Question: I am attempting to override the default style of certain columns in a tableview in JavaFX. Basically I would like to have editable values present a lightyellow background so that people know that those columns are editable.
However when I set this CSS on the field:
'''
.editableColumn.table-cell {
-fx-background-color:lightyellow;
-fx-alignment:CENTER-RIGHT;
-fx-border-width: .5px;
-fx-border-style: solid;
-fx-border-color:grey;
}
'''
It removed the rest of the formatting, so highlight bars, etc are gone.
What CSS properties do I need to set so that the highlighting works, so that my values don't vanish (here it's white on yellow so you can't see the value).
Thanks!
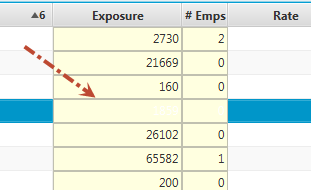
Answer: If you just want to make sure the text color is appropriate for the background you set, try setting '-fx-background' to the same value as '-fx-background-color':
'''
.editableColumn.table-cell {
-fx-background-color:lightyellow;
-fx-background: lightyellow ;
-fx-alignment:CENTER-RIGHT;
-fx-border-width: .5px;
-fx-border-style: solid;
-fx-border-color:grey;
}
'''
If you want the "selected style" to override the "editable style" for cells that are both in your column and are in a selected row, I think you will need to manually revert to the default styles for selected cells. Something like
'''
.table-row-cell:filled:selected .editableColumn.table-cell {
-fx-background-color: null ;
-fx-border-color: transparent -fx-table-cell-border-color transparent transparent;
/* -fx-border-width: null ; (not sure about this one...) */
}
'''